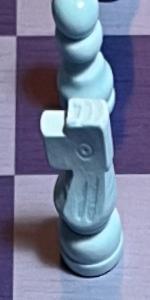
Label: Knight_White